Question: I have reactjs Antd form and I want to render Tag component inside TextArea similar to Select component! <URL>
I tried to set value by
'''
values.description = <Tag color="magenta">magenta</Tag>
this.props.form.setFieldsValue(values);
'''
function but it displays [object Object] [
'''
<Form.Item label={<span>Description</span>}>
{getFieldDecorator('description', {
initialValue:''
})(
<TextArea maxLength={500} autosize={{ minRows: 4, maxRows: 4 }}
placeholder={'Description'} />
)}
</Form.Item>
'''
I expect to get the same result as with Select component <URL>
Any ideas on how to do so?
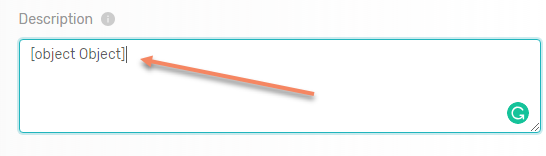
Answer: This is not possible to do with a TextArea. What you are looking for is an <URL> div, which is very easily done:
'''
<div contenteditable="true">
<Tag color="magenta">magenta</Tag>
</div>
'''